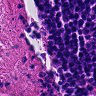
Metastatic tissue present: no